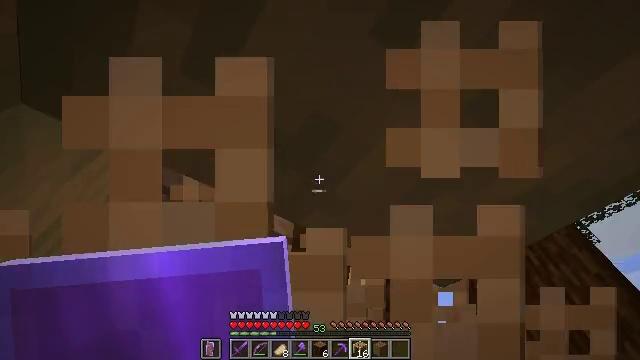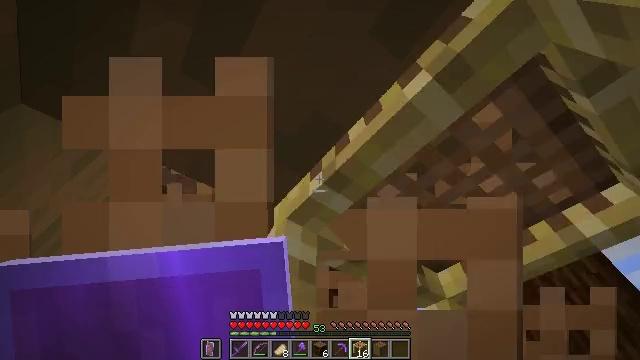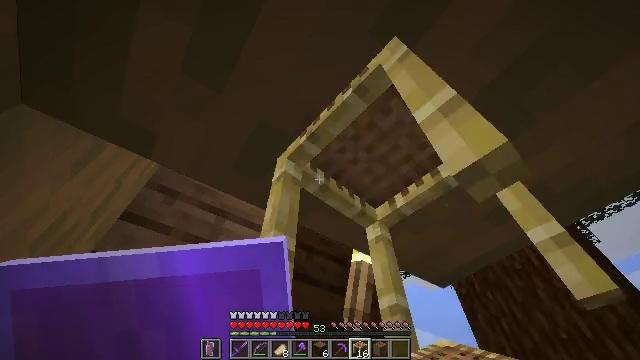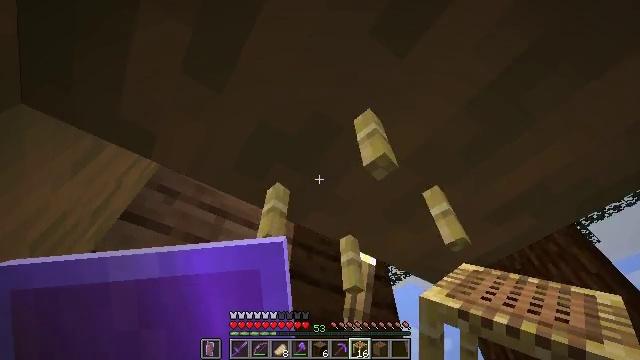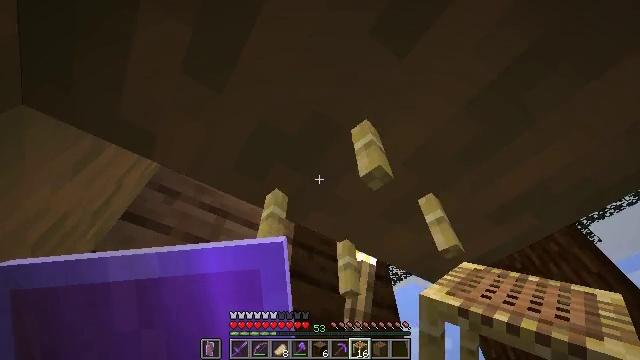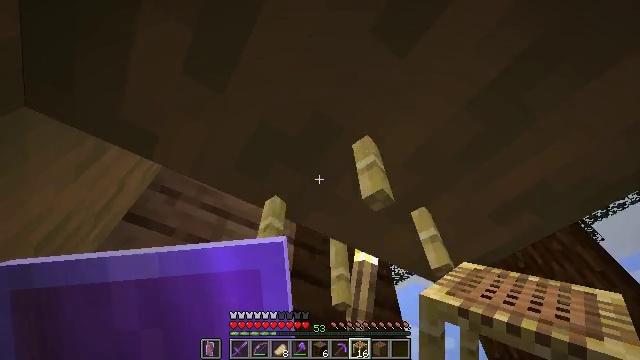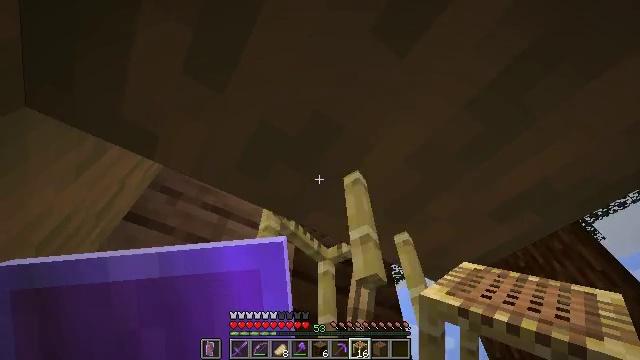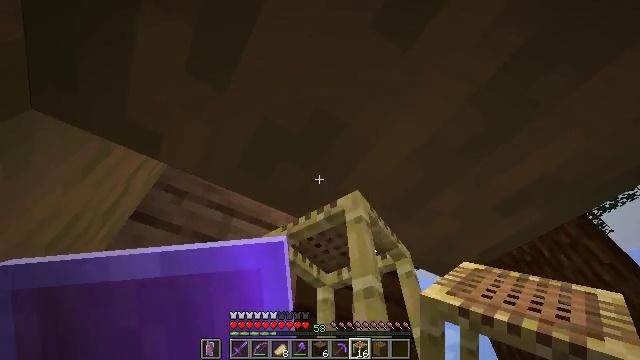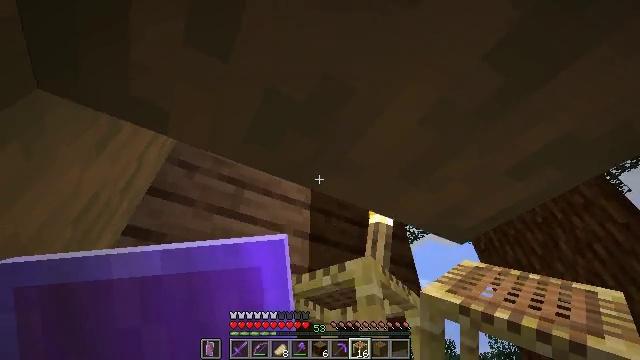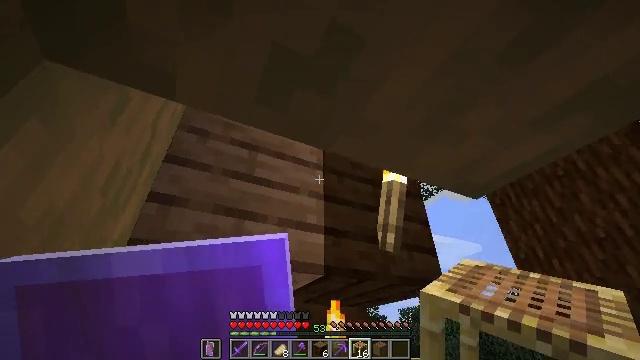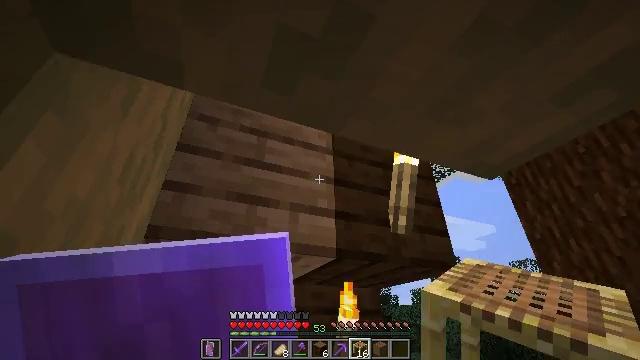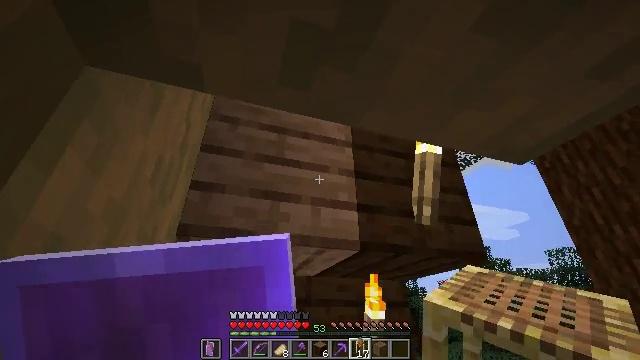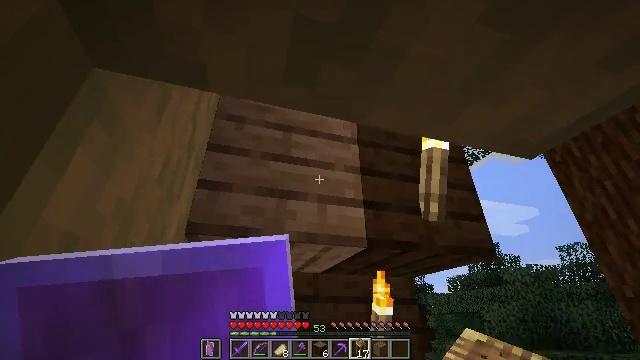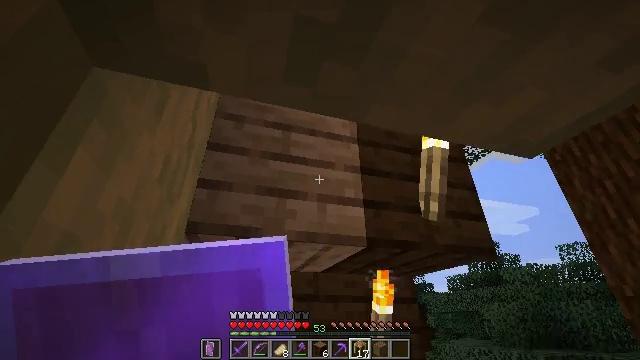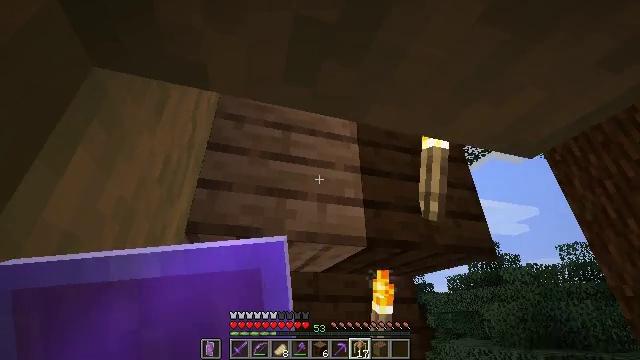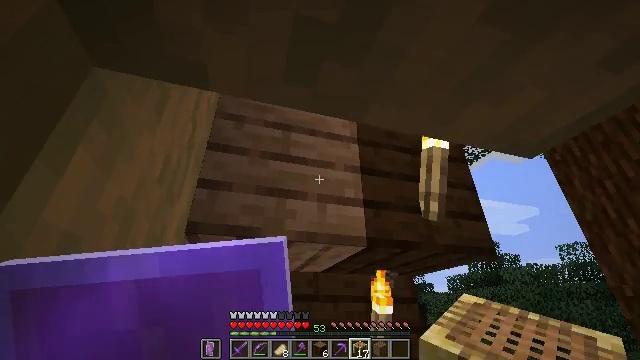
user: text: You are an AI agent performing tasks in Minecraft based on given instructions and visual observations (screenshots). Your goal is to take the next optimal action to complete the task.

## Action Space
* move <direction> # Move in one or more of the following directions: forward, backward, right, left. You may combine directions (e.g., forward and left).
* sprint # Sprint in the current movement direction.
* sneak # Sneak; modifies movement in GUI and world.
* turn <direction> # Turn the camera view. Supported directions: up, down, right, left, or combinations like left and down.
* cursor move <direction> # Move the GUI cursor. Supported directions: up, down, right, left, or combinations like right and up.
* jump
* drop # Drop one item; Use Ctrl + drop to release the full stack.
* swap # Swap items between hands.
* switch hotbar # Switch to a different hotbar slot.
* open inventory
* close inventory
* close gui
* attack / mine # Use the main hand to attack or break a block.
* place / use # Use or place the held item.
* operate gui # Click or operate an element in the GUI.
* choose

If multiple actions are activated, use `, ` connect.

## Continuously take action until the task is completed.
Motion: motion action
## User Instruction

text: Break the stripped spruce log.
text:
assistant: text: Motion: no_op
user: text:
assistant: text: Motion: no_op
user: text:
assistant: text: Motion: no_op
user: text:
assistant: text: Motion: no_op
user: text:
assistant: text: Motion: no_op
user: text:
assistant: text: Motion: no_op
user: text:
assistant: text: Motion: turn left
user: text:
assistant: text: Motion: turn left and down
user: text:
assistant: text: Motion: turn left and down
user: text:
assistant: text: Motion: turn left and down
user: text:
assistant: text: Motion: turn left and down
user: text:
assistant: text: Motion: turn left
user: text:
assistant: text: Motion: no_op
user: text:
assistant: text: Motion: no_op
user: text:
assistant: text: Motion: no_op
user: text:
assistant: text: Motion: no_op
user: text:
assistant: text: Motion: turn right and up
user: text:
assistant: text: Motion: turn right and up
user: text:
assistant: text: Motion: turn up
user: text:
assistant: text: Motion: no_op
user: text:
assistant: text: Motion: no_op
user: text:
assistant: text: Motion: no_op
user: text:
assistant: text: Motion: no_op
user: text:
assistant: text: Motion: no_op
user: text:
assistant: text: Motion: no_op
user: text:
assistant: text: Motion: no_op
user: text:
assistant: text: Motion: no_op
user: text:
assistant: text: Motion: no_op
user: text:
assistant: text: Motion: no_op
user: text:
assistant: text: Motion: no_op